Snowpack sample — Loveland Pass, Silver Plume, Colorado, USA (2/11/26, 12:00 PM MST)
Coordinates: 39.663, -105.886
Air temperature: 35 °F
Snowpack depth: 82 cm
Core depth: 20 cm
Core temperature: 17.6 °F
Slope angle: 13°, slope face: 12°
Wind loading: high
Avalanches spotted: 1
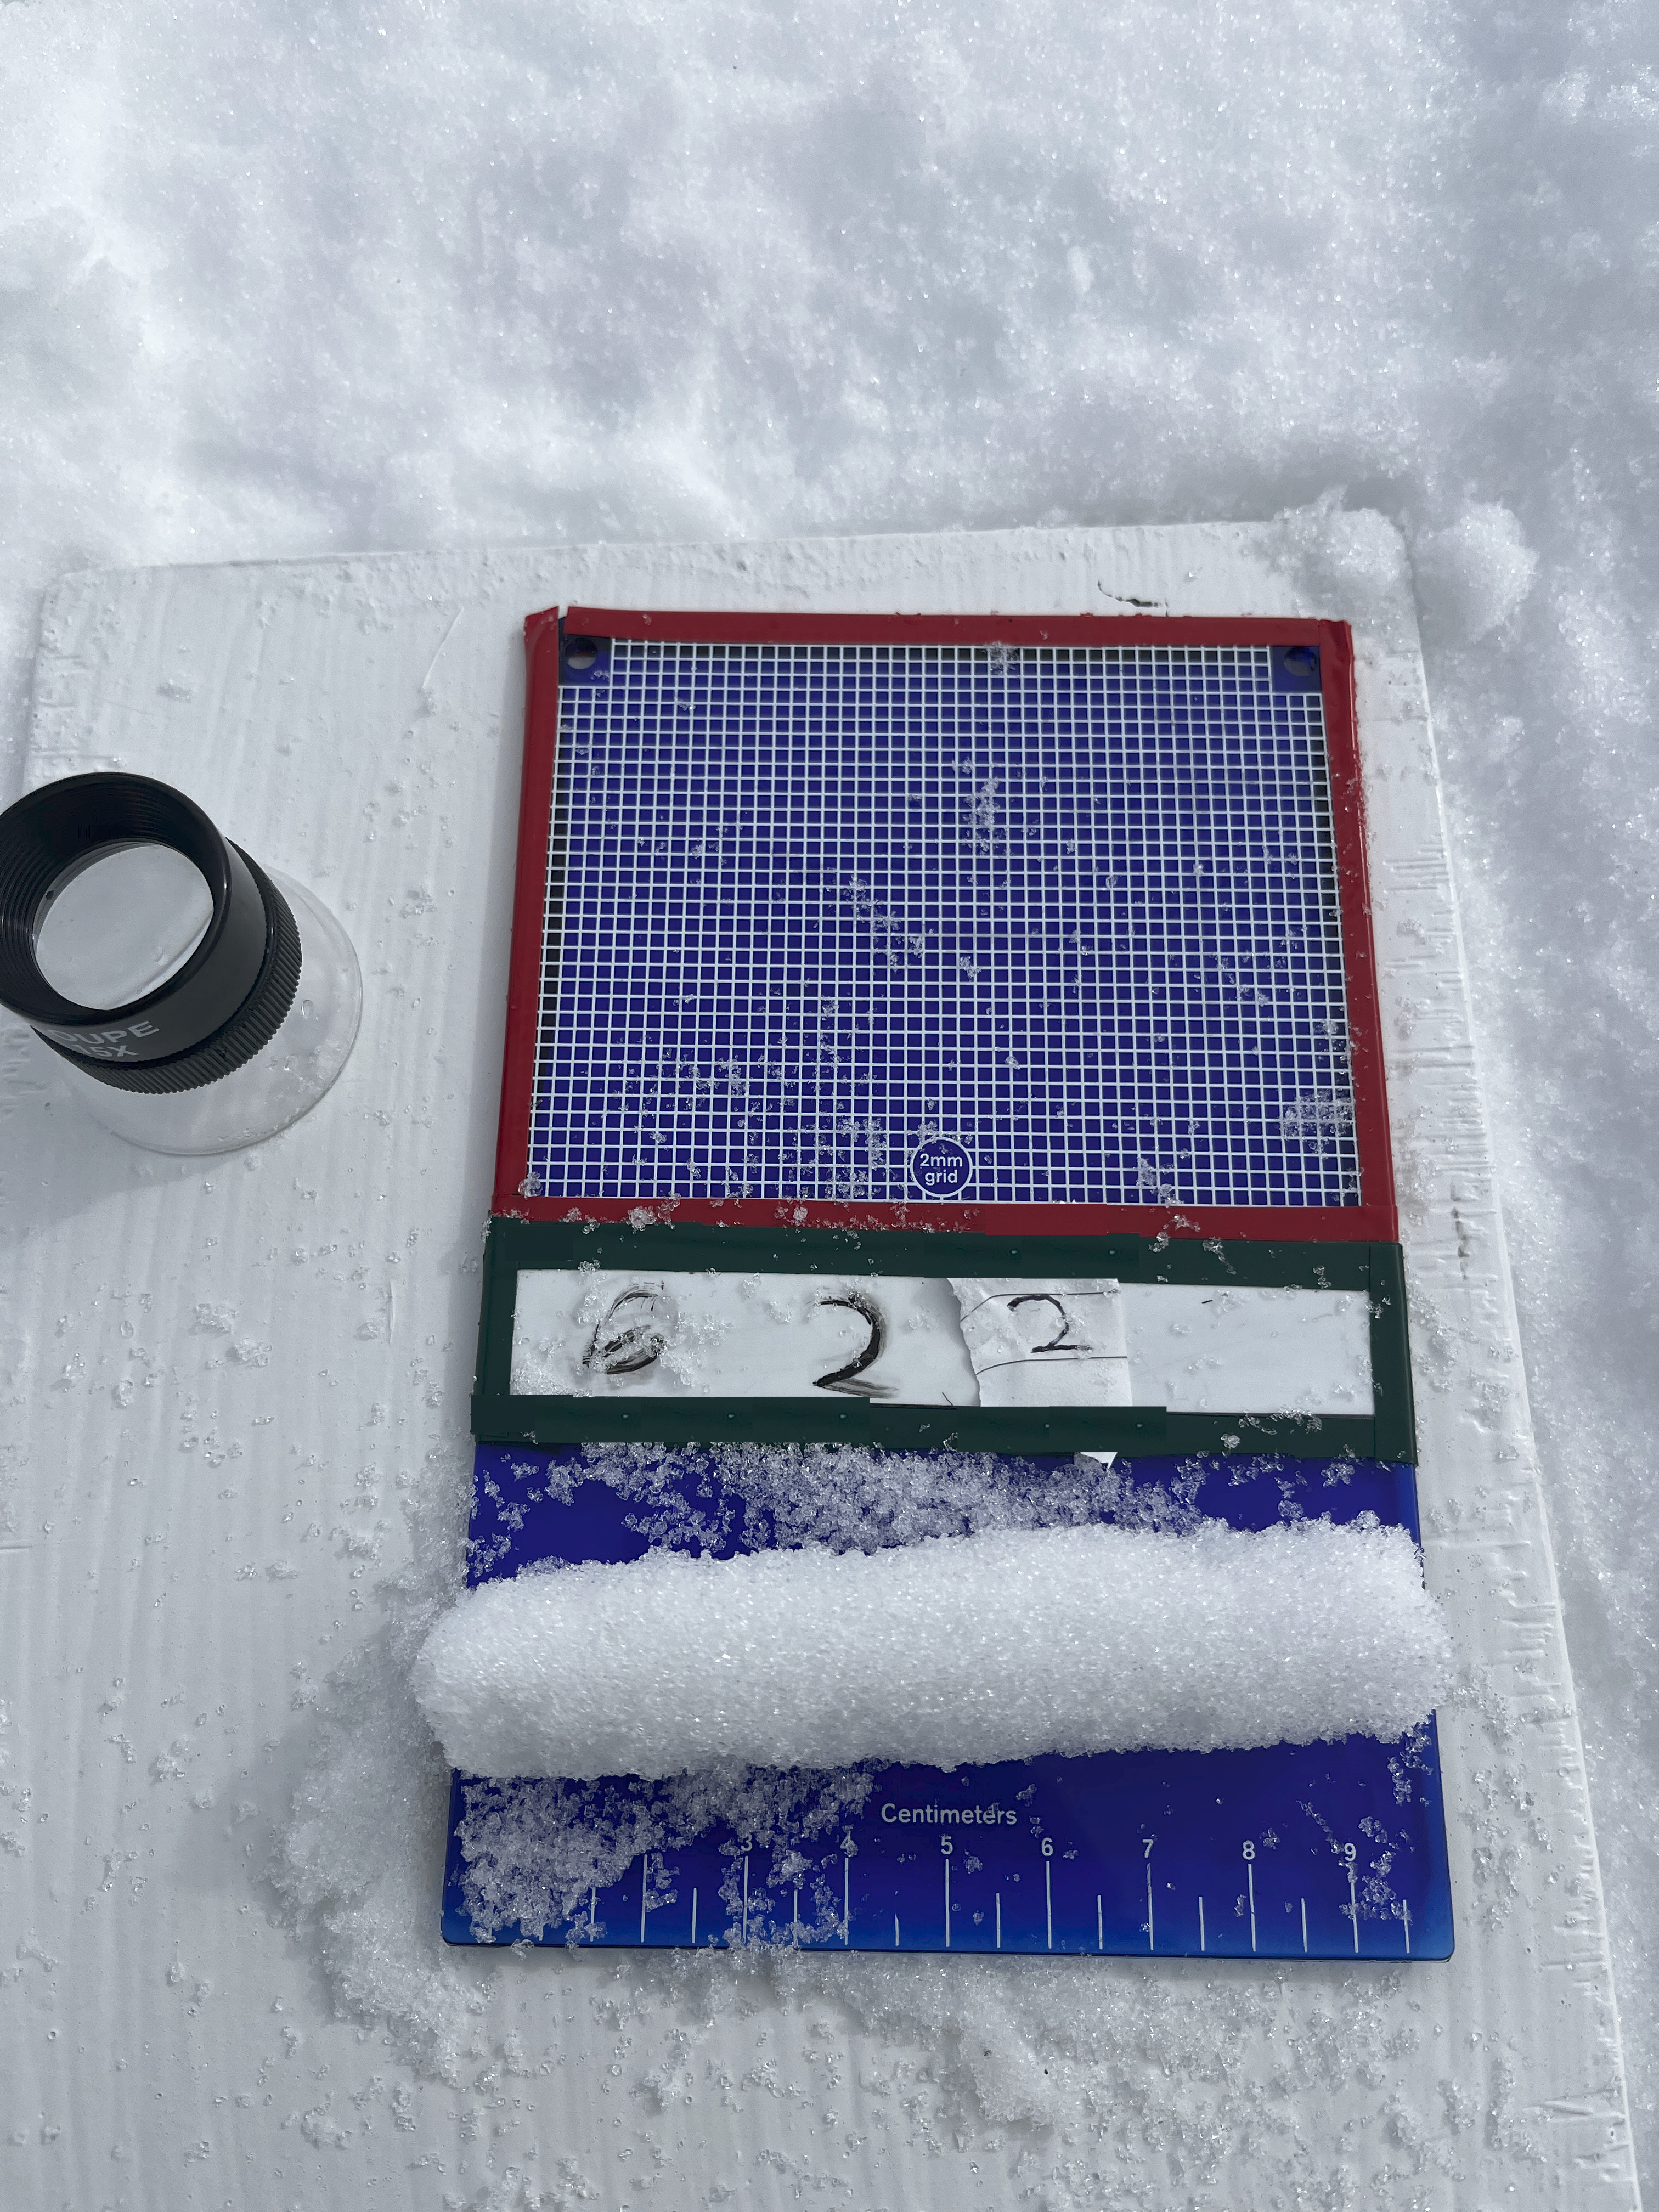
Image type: crystal_card
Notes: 1 small avalanche spotted on the north side of the bowl, lots of wind loading